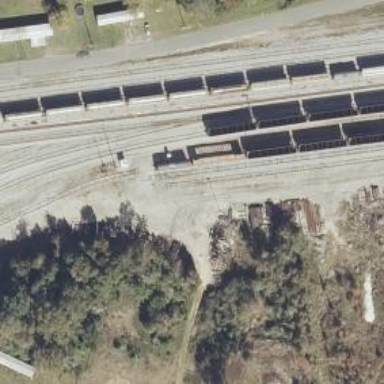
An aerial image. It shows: Railway yard used for servicing trains.